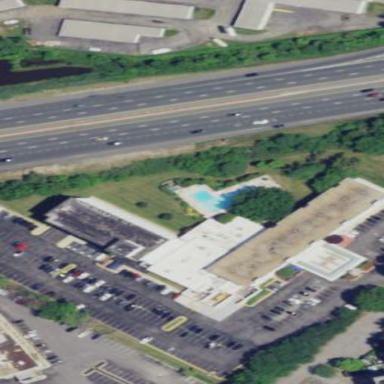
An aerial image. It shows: Hotel building.